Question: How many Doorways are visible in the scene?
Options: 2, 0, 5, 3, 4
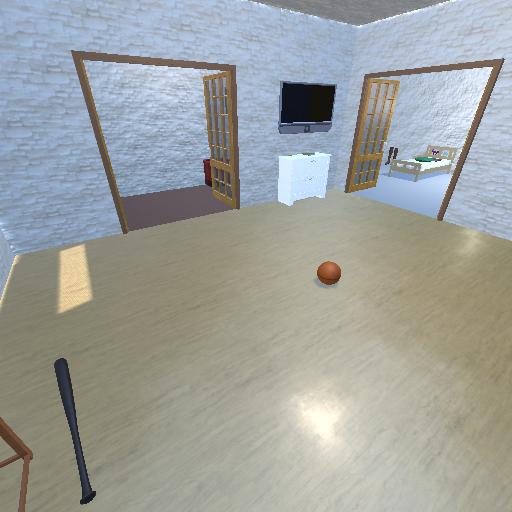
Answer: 2